Field crop: maize
Growth stage: 2
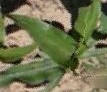
Species: maize